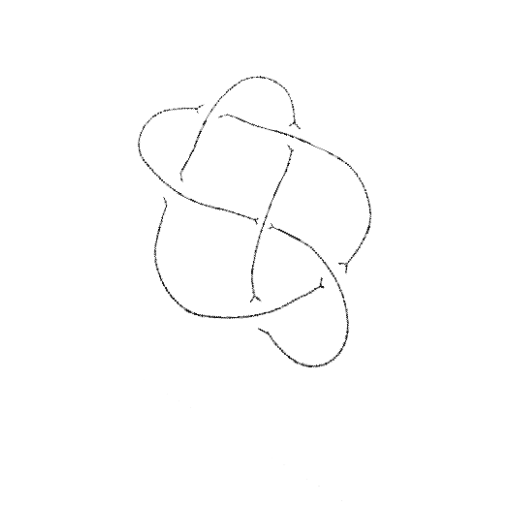
Crossing number: 6